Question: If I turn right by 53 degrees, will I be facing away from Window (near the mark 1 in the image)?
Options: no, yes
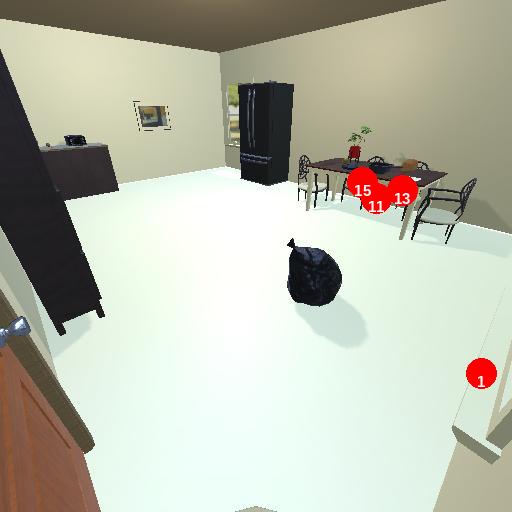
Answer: no